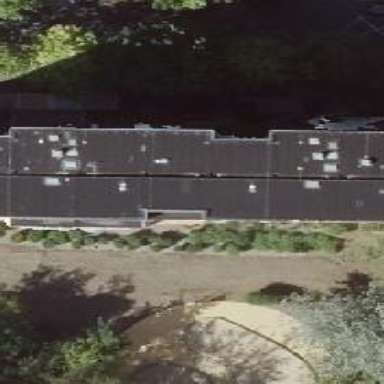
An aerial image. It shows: Flat-roofed apartment building.